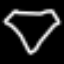
Label: diamond